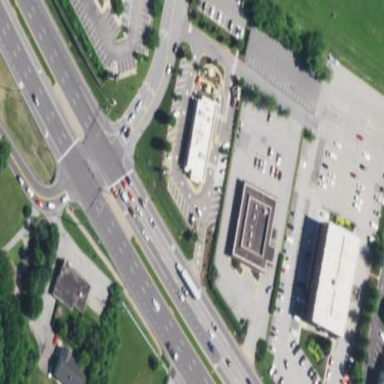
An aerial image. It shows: Retail area.